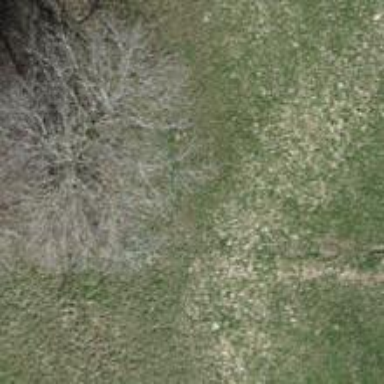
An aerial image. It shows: Row of trees in natural setting.